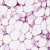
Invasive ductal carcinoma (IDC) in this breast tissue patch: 0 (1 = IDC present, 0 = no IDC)